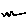
Label: zigzag